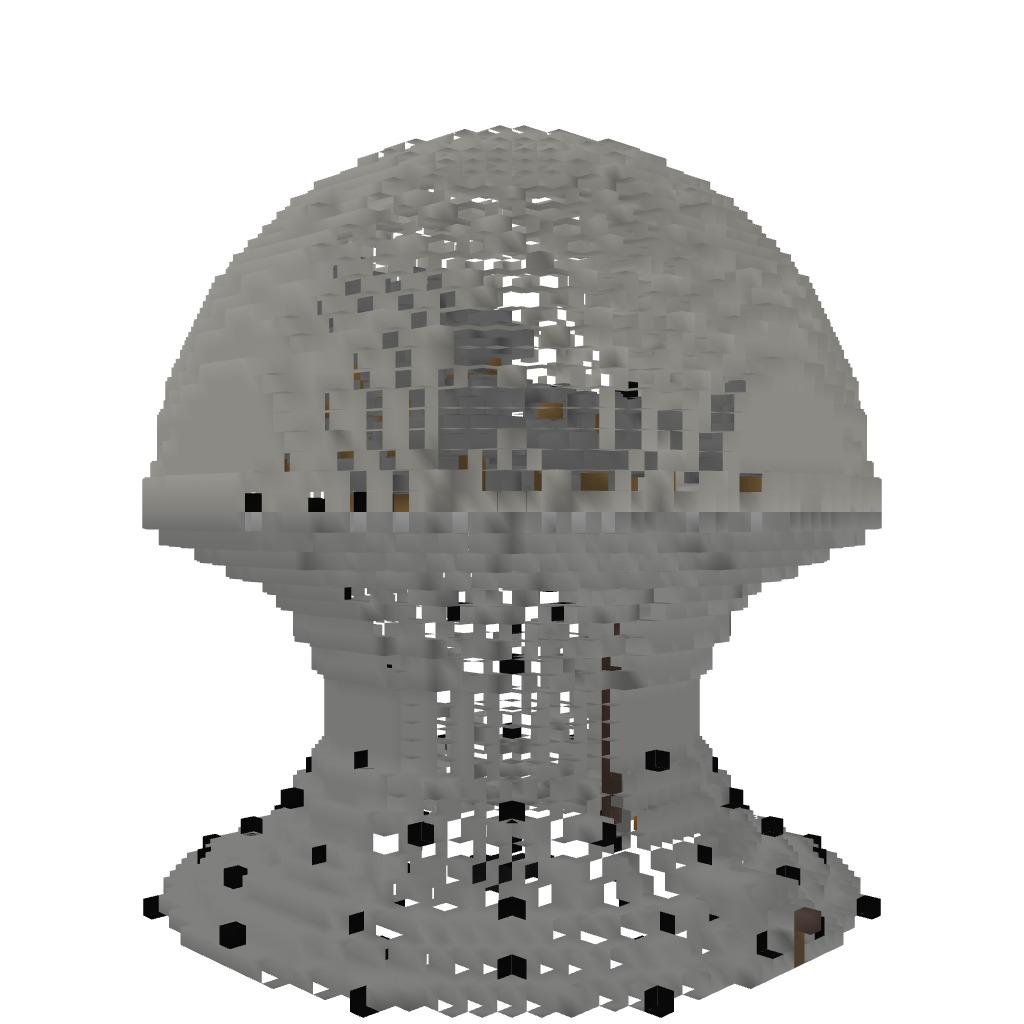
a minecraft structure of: Arcology